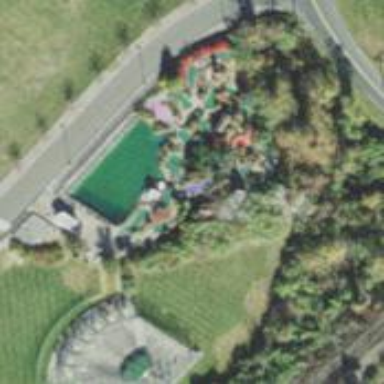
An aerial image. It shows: Miniature golf leisure land.